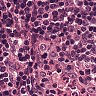
Metastatic tissue present: no